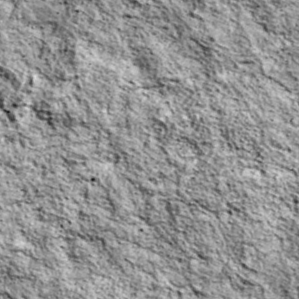
Label: non_frost